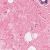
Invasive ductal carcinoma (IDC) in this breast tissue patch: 0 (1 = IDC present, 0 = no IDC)